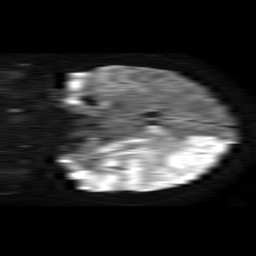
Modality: TRACE
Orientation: coronal
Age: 26
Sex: female
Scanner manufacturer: philips
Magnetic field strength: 1.5 T
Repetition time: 4.6 s
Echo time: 0.08823 s